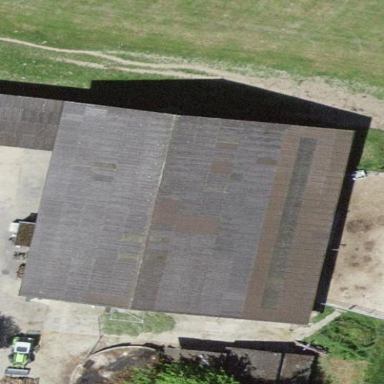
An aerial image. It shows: Rural barn.